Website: macys
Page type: billing-address
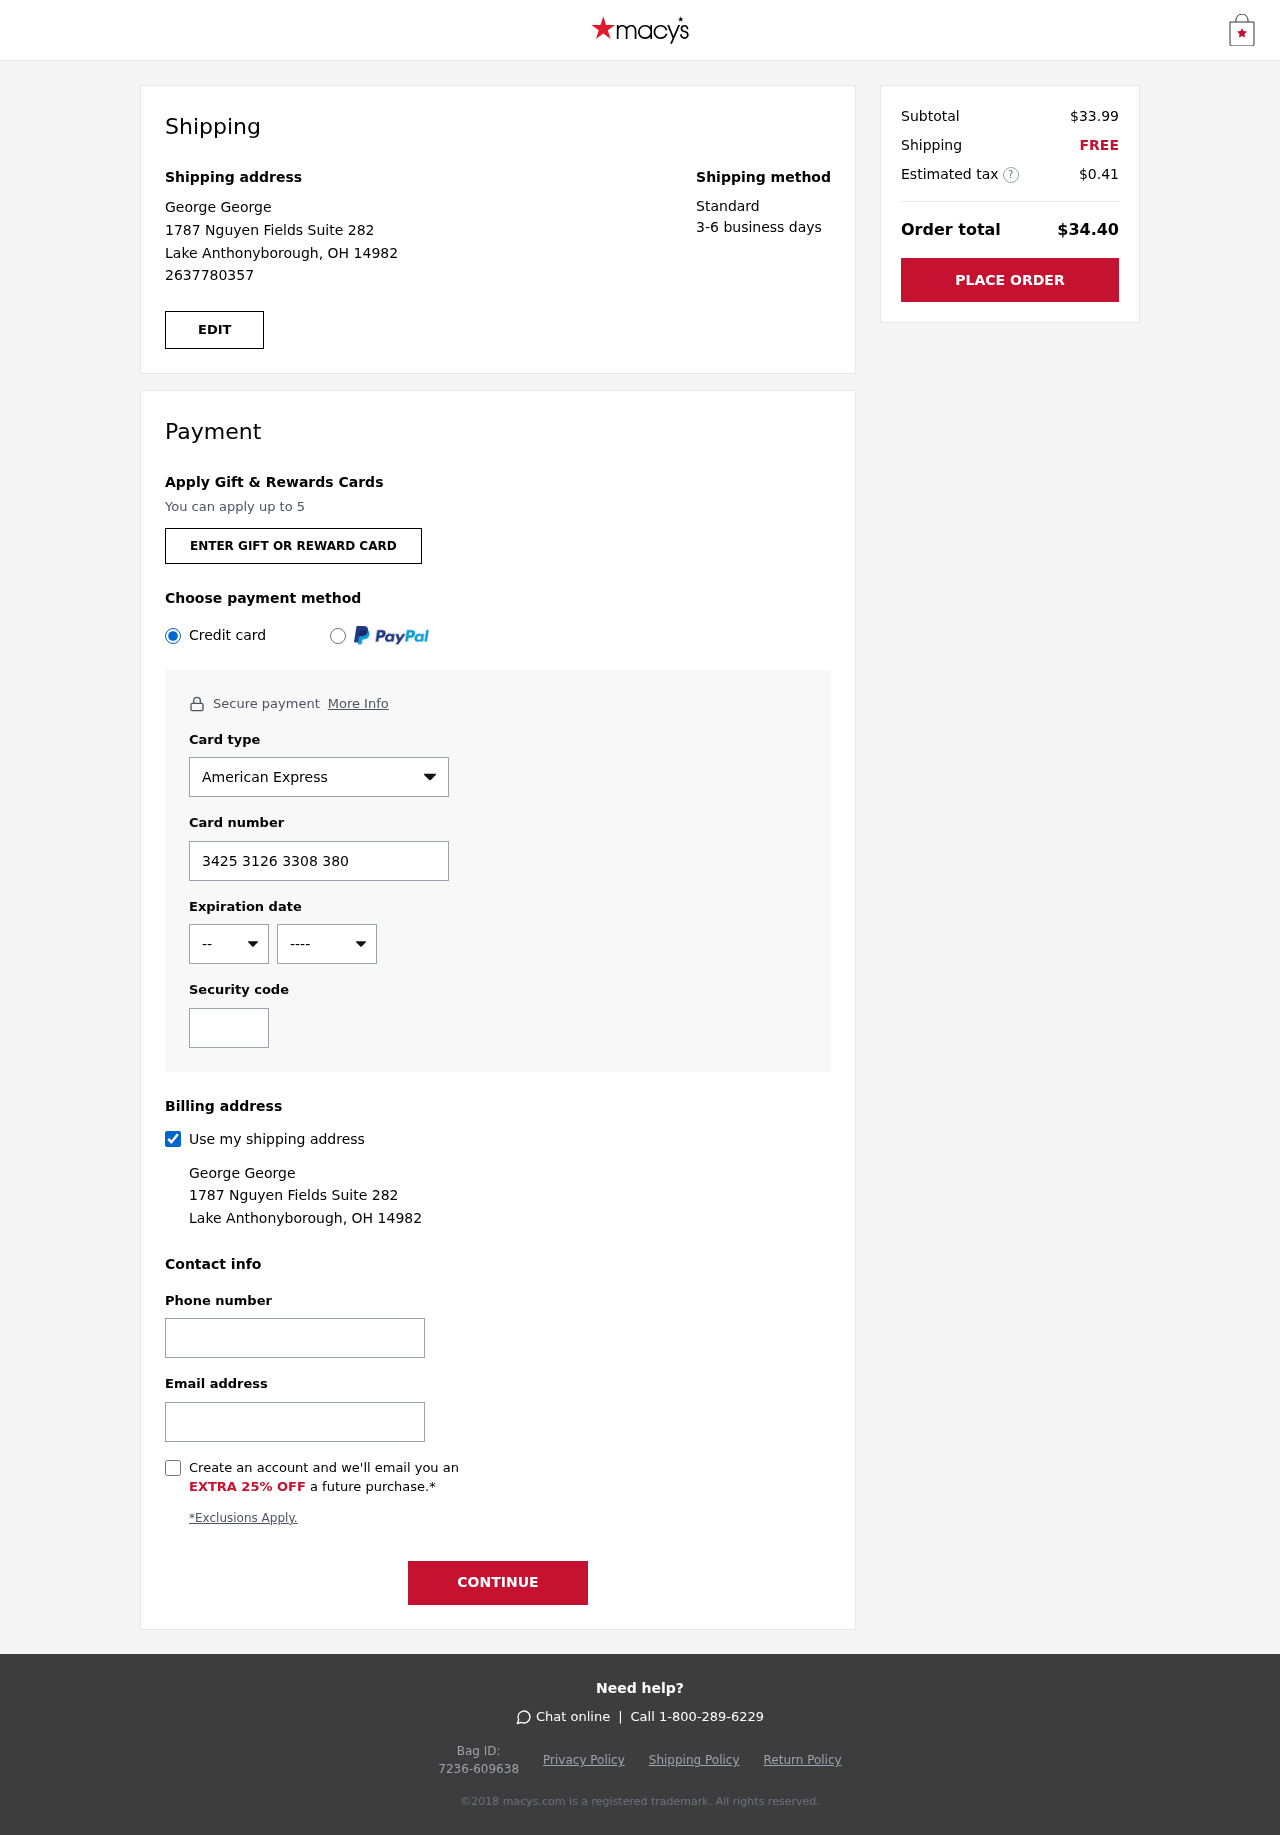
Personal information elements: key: PII_CARD_CVV
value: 3934
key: PII_CARD_EXPIRY_MONTH
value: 11
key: PII_CARD_EXPIRY_YEAR
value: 27
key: PII_CARD_NUMBER
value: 3425 3126 3308 380
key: PII_CARD_TYPE
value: American Express
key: PII_EMAIL
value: george.george@yahoo.com
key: PII_FULLNAME
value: George George
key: PII_PHONE
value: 2637780357
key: PII_STREET
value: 1787 Nguyen Fields Suite 282
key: PII_CITY_STATE_ZIP
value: Lake Anthonyborough, OH 14982
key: PII_FIRSTNAME
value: George
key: PII_LASTNAME
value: George
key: PII_FULLNAME2
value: George George
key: PII_FULLNAME3
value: George George
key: PII_FIRSTNAME2
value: George
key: PII_FIRSTNAME3
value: George
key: PII_LASTNAME2
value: George
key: PII_LASTNAME3
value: George
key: PII_FIRSTNAME_DERIVED
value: George
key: PII_LASTNAME_DERIVED
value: George
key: PII_FULLNAME_DERIVED
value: George George
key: PII_NAME_FULL_DERIVED
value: George George
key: PII_PHONE2
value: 2637780357
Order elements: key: ORDER_SUBTOTAL
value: $33.99
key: ORDER_SHIPPING_COST
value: FREE
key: ORDER_TAX
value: $0.41
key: ORDER_TOTAL
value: $34.40